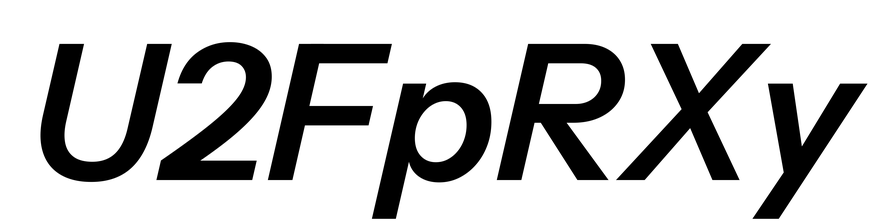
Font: InstrumentSans-Italic_SemiBold_Italic